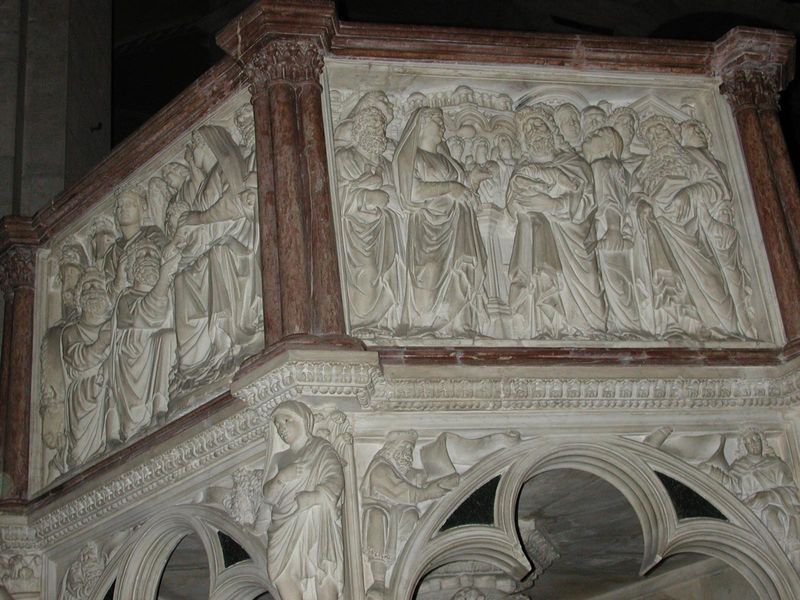
Titel: Kanzel
Künstler: Niccolò Pisano
Standort: Pisa, Baptisterium (EU - I - Toskana)
Schlagwörter: frauen, menschen, braun, frankreich, frau, marmor, paris, säulen, menge, stein, kirche, relief, italien, kopftuch, bildhauerei, foto, berlin, dom, beten, skulpturen, kanzel, christus, jesus, siena, heilige, maria, anbetung, fotographie, verziehrung, andrea, pisano